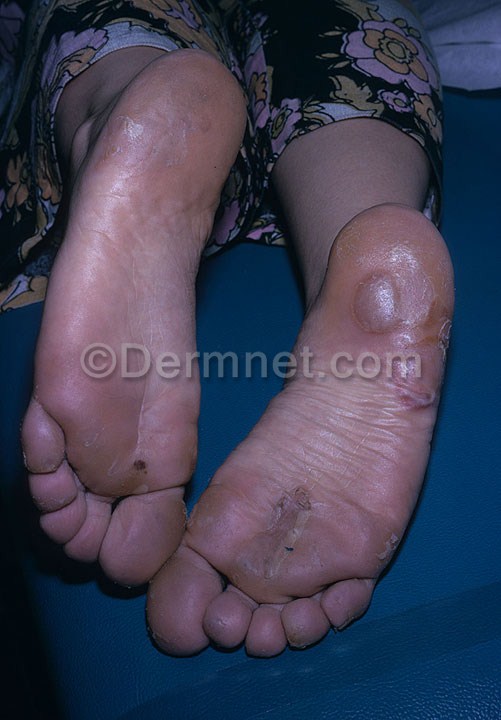
Disease: Bullous Disease Photos